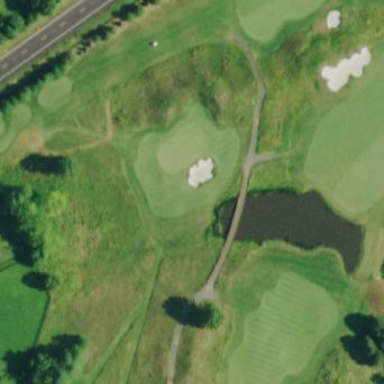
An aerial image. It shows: Golf fairway surrounded by grass.